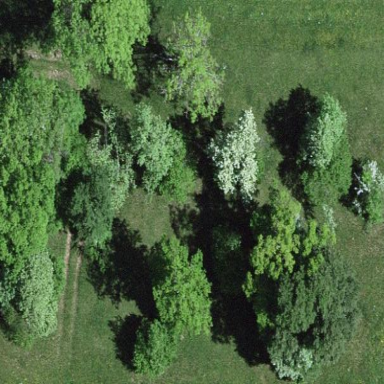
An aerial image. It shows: Deciduous forest dominated by broadleaved trees.